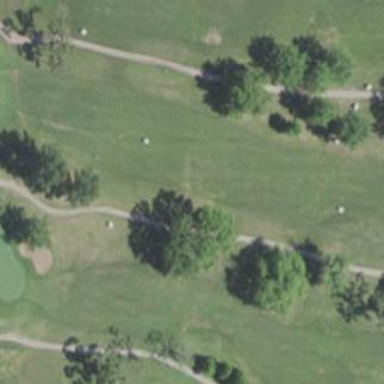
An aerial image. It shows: Grassy area designated as golf fairway.